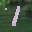
Label: 1